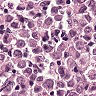
Metastatic tissue present: yes